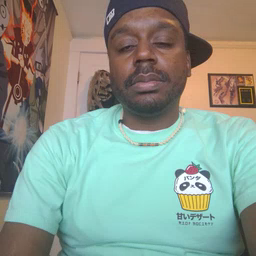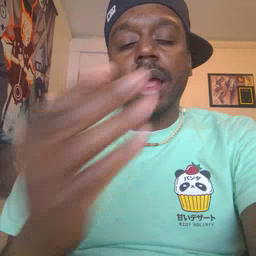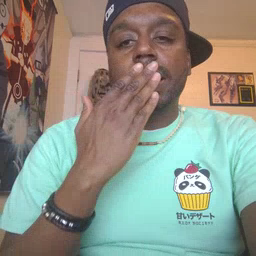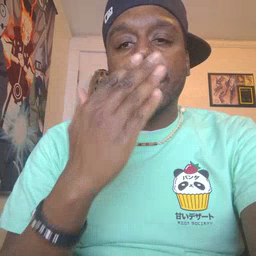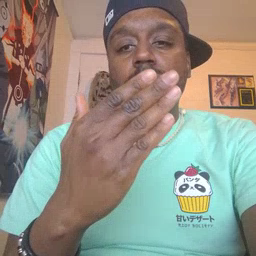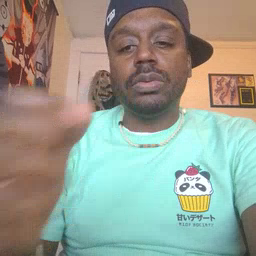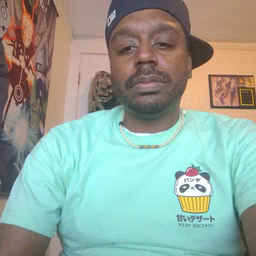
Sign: thankyou